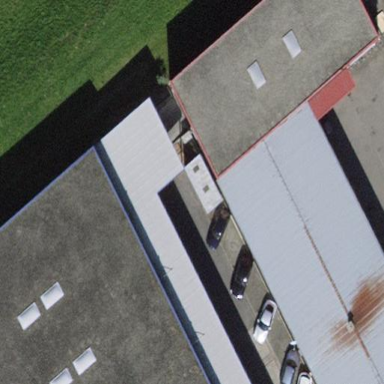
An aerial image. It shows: Industrial building.